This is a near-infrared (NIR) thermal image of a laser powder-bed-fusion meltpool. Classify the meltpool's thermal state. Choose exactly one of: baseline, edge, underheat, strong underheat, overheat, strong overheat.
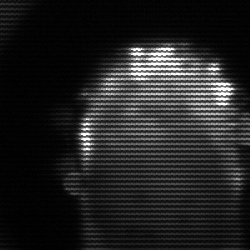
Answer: baseline